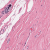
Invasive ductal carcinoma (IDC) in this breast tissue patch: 0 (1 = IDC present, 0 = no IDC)